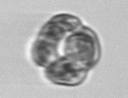
Label: Karenia